Interaction volume radius: 5 \u00c5
Interaction volume height: 35 \u00c5
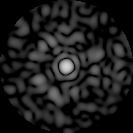
Disorder parameter: 0.8465